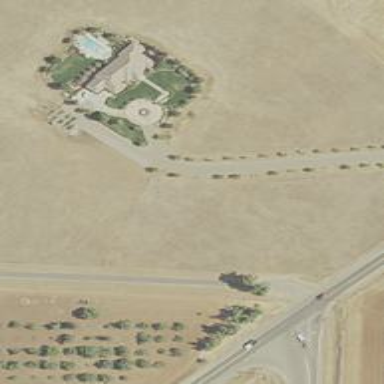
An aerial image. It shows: Driveway leading to service road.